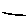
Label: line